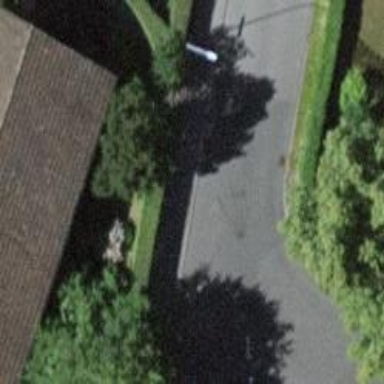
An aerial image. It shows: Kerb serving as barrier.